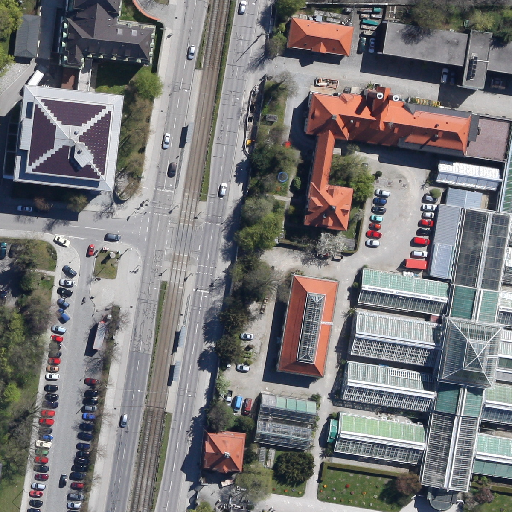
Referring expression: light-duty vehicle